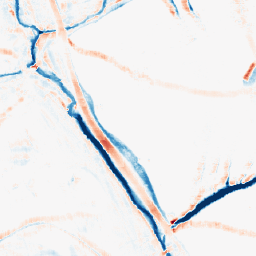
Category: morphological
Decomposition family: morphological_square
Decomposition parameters: operation: average
size: 10
Upsampling method: nearest
Upsampling parameters: scale: 2
Upsampling scale: 2